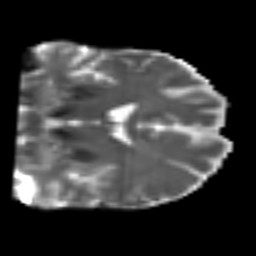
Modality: T2w
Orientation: coronal
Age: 46
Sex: male
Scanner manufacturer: siemens
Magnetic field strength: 3 T
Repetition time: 4.999 s
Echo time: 0.07946 s